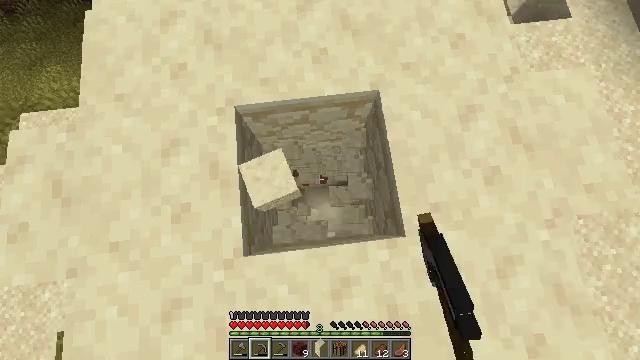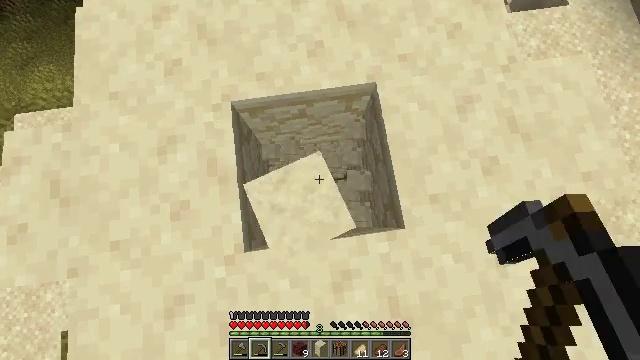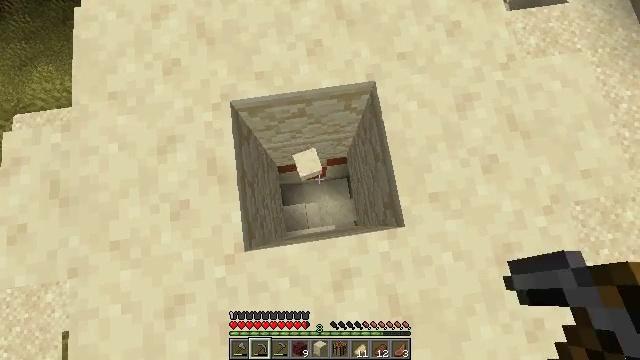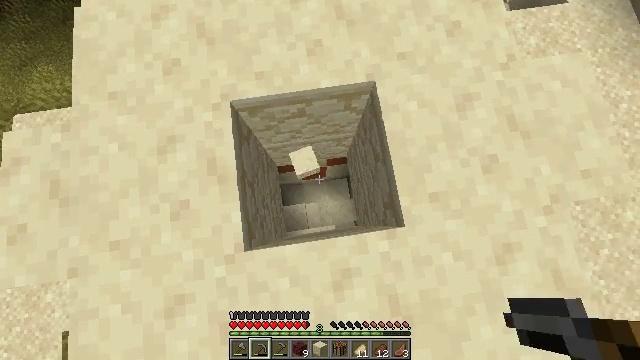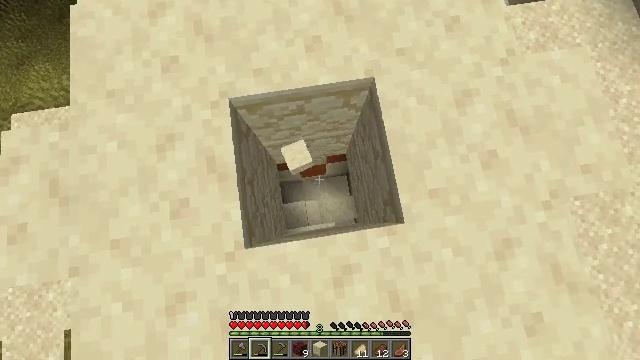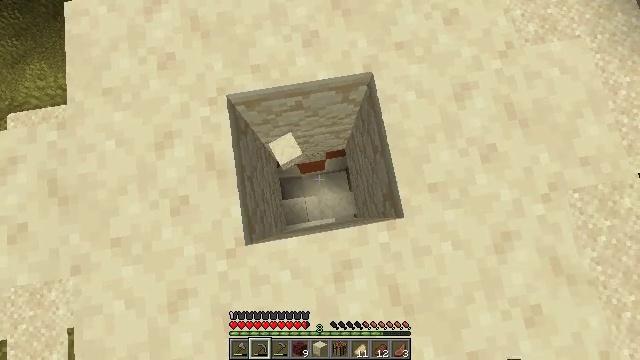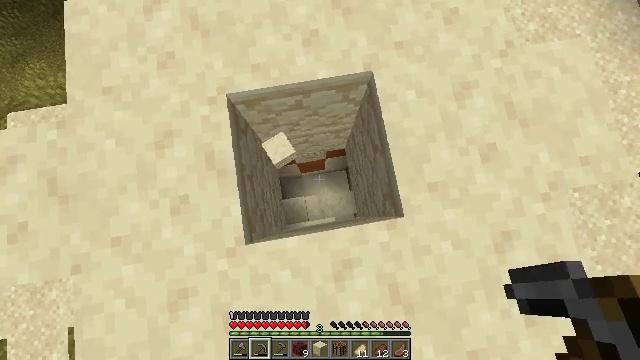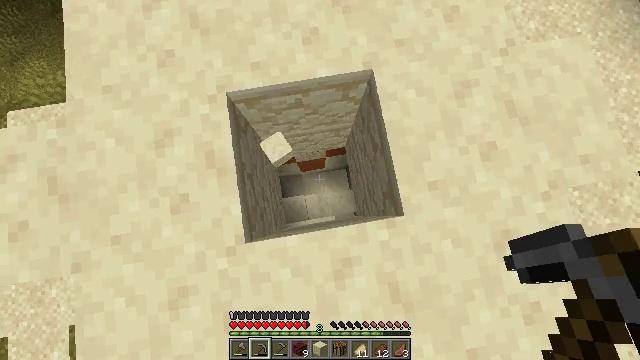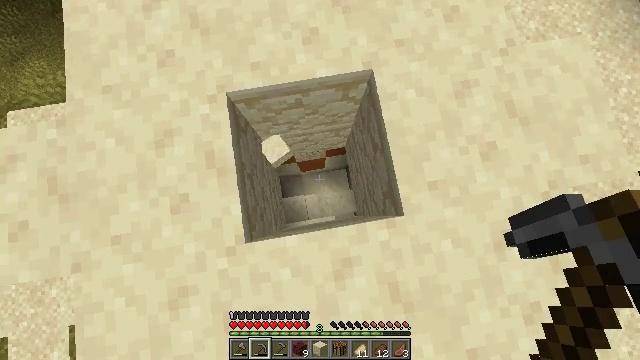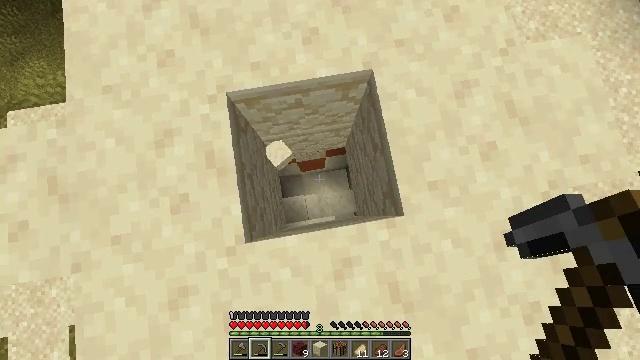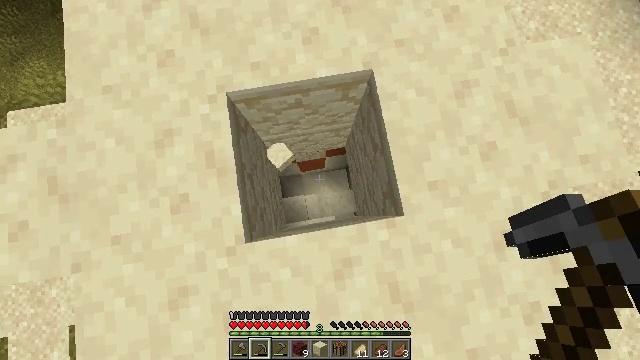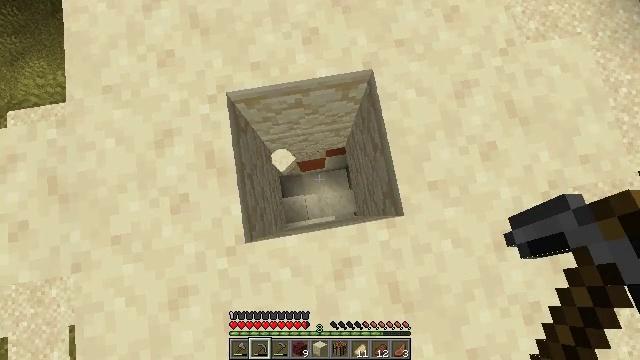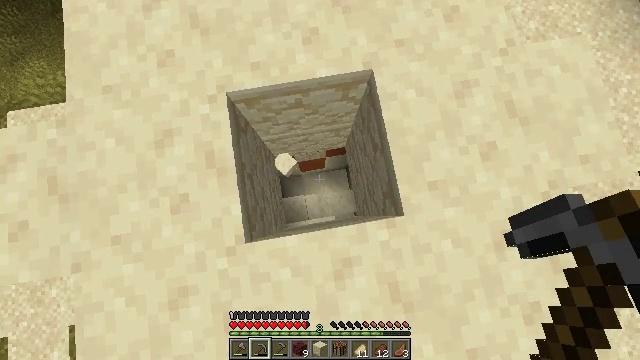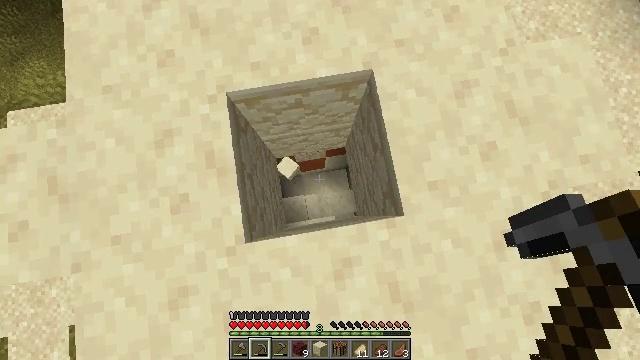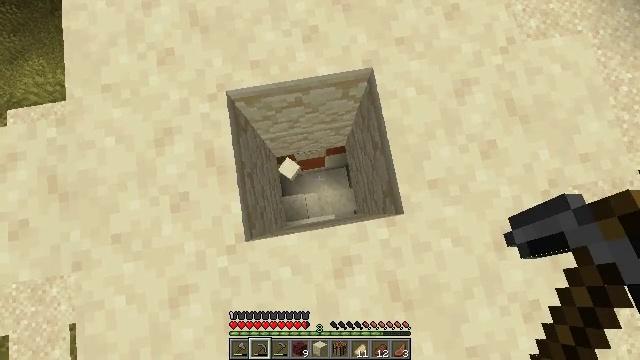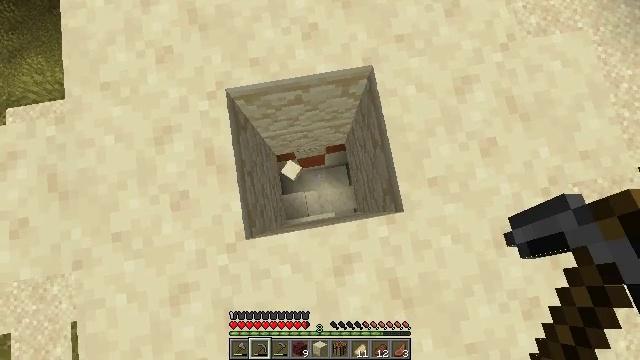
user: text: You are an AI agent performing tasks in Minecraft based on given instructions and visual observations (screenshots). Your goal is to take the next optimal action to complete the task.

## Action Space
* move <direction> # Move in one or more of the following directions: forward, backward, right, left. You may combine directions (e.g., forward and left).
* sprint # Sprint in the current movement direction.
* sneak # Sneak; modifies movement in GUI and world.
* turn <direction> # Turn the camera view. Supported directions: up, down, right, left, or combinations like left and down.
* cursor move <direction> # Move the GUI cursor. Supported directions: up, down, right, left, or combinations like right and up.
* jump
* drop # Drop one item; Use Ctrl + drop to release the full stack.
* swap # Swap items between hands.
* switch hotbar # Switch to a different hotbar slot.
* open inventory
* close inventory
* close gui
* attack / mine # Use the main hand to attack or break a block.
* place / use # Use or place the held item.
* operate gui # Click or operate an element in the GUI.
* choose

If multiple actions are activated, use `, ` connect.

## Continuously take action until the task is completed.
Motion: motion action
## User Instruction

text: Drop a cut sandstone.
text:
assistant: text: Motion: turn right and down, attack / mine
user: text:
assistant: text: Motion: attack / mine
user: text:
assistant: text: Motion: attack / mine
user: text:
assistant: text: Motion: attack / mine
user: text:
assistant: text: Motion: attack / mine
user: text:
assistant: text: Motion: attack / mine
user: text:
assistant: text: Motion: attack / mine
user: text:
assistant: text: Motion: attack / mine
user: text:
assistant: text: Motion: no_op
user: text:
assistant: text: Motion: no_op
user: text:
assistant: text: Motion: no_op
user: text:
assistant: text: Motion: no_op
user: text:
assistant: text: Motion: no_op
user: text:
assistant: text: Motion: no_op
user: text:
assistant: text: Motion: no_op
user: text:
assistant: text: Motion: move left, turn down
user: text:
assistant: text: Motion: move left, turn right and down
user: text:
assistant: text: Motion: move left, turn right
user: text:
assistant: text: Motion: move left, turn right
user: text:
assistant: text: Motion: move left
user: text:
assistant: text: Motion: move left
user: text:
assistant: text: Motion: move left
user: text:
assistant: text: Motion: move left
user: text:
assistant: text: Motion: turn right and up
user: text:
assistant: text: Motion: turn up
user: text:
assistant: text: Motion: move forward, turn up
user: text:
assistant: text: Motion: move forward
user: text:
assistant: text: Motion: move forward
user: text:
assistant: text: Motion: turn right
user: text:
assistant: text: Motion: move left, turn right and up